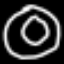
Label: donut